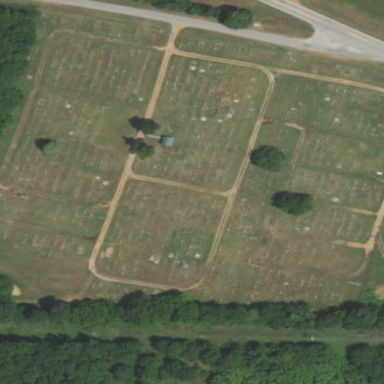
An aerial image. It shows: Cemetery.